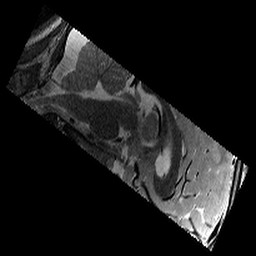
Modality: T2w
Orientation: sagittal
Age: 12
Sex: male
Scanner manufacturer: siemens
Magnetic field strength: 3 T
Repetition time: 9.23 s
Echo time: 0.067 s